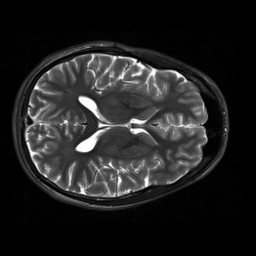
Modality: T2w
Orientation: axial
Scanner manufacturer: siemens
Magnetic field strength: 3 T
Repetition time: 9 s
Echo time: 0.115 s